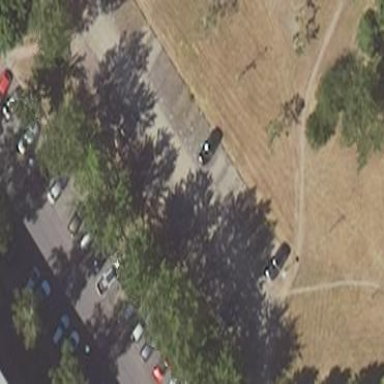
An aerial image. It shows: Parking area with surface.